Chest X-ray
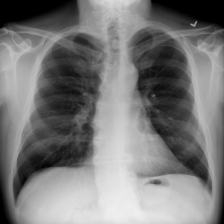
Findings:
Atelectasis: negative
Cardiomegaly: negative
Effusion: negative
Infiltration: negative
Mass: negative
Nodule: negative
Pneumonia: negative
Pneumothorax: negative
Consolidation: negative
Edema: negative
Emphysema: negative
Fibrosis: negative
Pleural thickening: negative
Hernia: negative